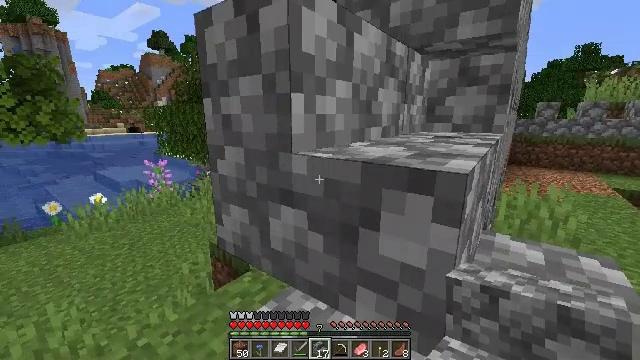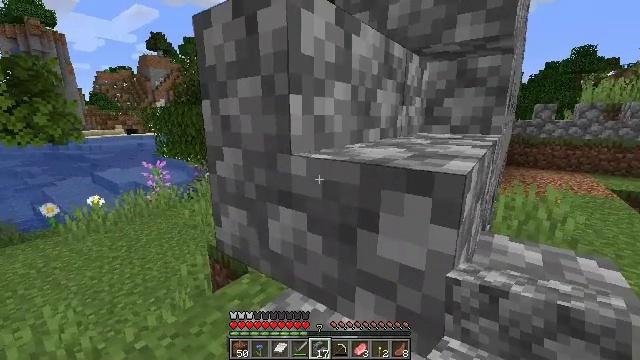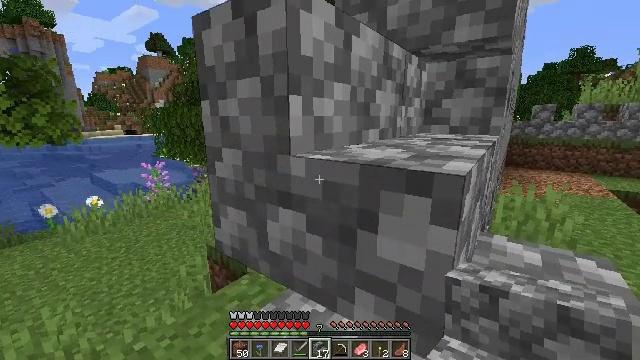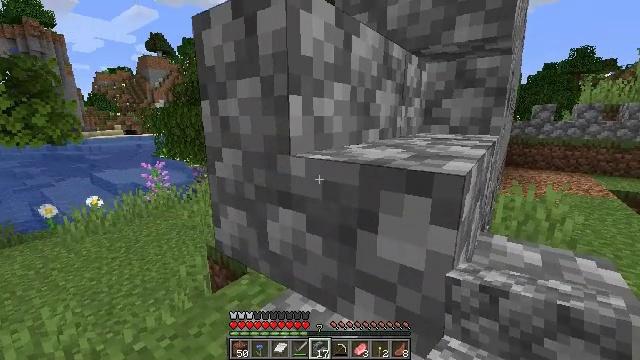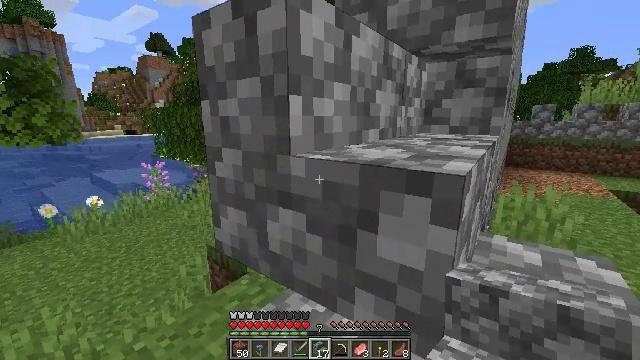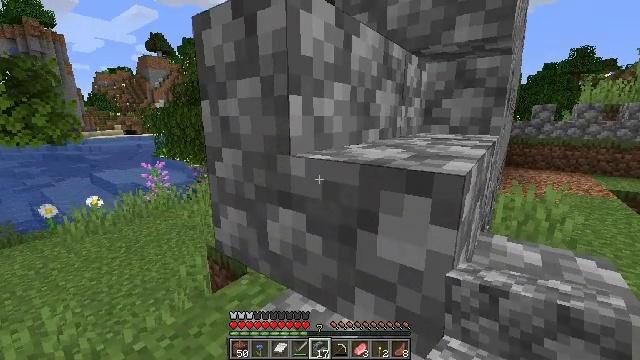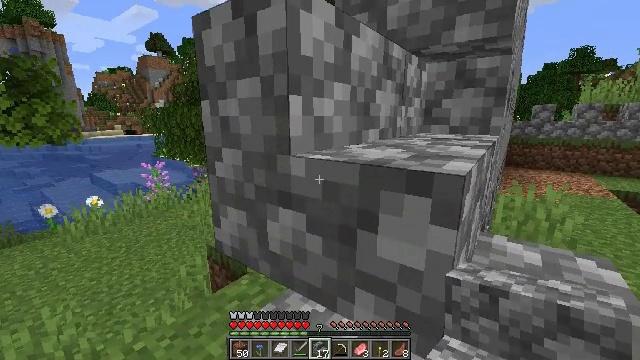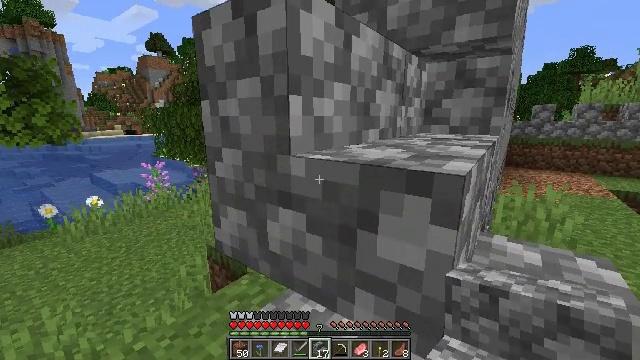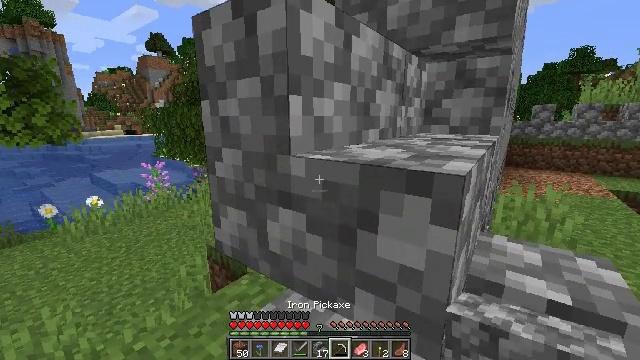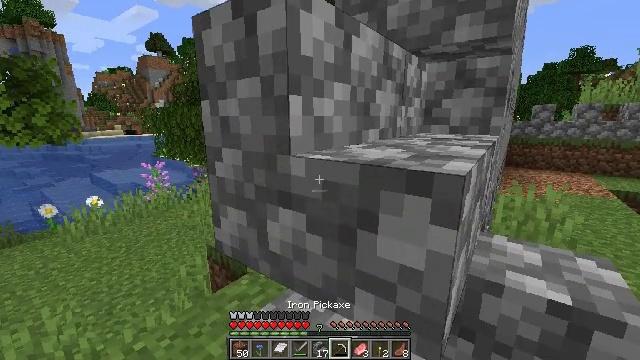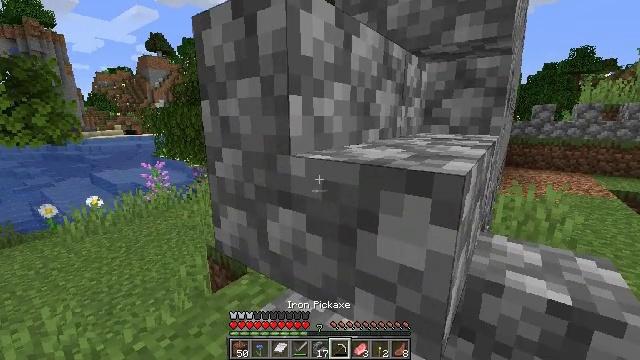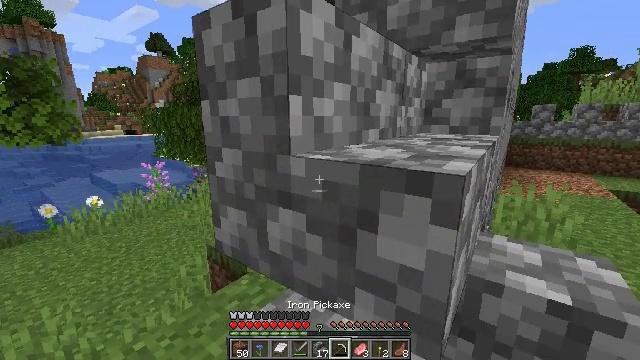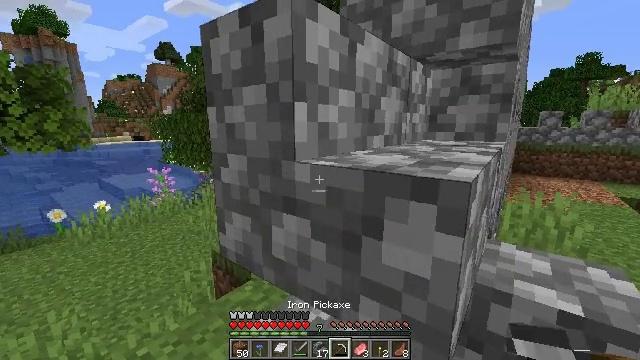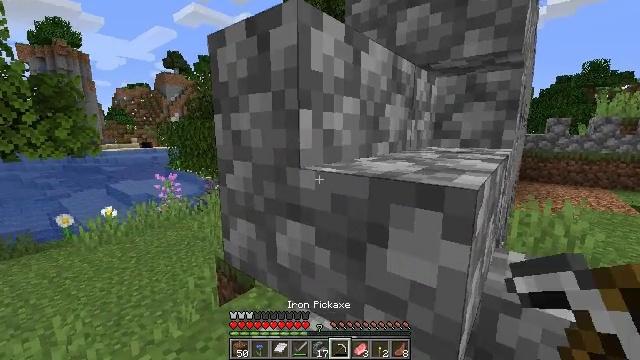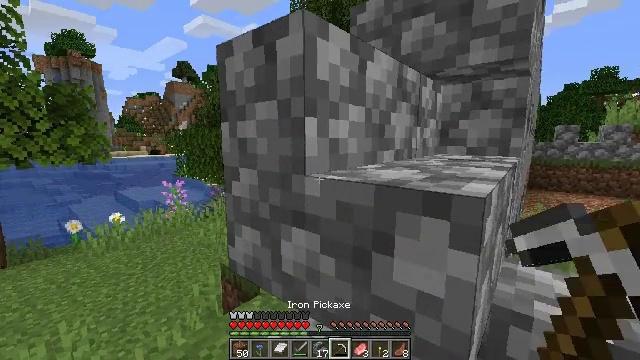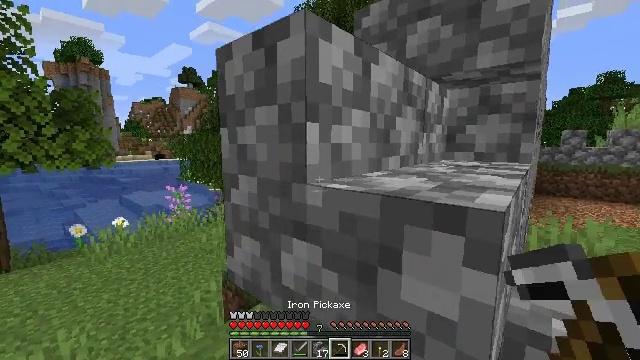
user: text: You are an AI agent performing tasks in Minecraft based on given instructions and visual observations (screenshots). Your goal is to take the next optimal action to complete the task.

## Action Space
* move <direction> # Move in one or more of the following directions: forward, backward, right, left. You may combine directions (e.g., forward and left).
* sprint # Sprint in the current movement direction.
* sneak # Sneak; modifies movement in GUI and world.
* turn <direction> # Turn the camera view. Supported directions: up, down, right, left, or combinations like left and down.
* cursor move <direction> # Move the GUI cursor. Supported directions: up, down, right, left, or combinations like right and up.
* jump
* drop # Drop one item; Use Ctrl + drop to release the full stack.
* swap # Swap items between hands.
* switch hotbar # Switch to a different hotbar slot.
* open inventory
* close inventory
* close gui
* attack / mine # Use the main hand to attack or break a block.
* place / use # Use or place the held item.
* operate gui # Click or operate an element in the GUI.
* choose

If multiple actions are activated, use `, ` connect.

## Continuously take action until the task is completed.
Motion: motion action
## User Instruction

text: Mine the cobblestone stairs.
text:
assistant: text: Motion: no_op
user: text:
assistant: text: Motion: no_op
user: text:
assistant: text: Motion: no_op
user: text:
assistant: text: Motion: no_op
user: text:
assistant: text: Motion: no_op
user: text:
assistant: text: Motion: no_op
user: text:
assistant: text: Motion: no_op
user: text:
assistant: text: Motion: no_op
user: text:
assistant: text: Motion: no_op
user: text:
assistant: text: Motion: no_op
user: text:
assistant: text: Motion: no_op
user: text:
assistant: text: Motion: turn left and up
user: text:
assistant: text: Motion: turn left and up
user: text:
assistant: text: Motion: turn left and up
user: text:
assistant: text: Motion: move forward, turn up
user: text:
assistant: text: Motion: move forward
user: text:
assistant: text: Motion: move forward, attack / mine
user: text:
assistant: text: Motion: attack / mine
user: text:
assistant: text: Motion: attack / mine
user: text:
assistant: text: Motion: attack / mine
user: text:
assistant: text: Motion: attack / mine
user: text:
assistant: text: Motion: attack / mine
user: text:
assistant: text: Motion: attack / mine
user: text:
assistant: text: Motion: attack / mine
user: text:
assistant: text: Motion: attack / mine
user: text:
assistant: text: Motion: attack / mine
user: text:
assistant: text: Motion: attack / mine
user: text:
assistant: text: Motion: attack / mine
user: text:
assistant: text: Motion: attack / mine
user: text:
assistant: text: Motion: attack / mine